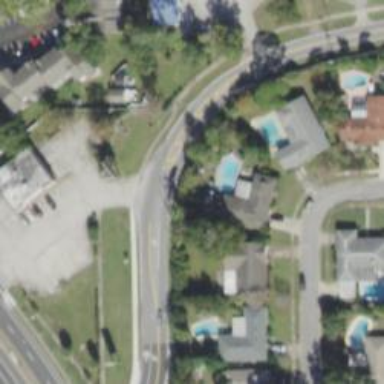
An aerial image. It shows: Tertiary road with sidewalk on the left.